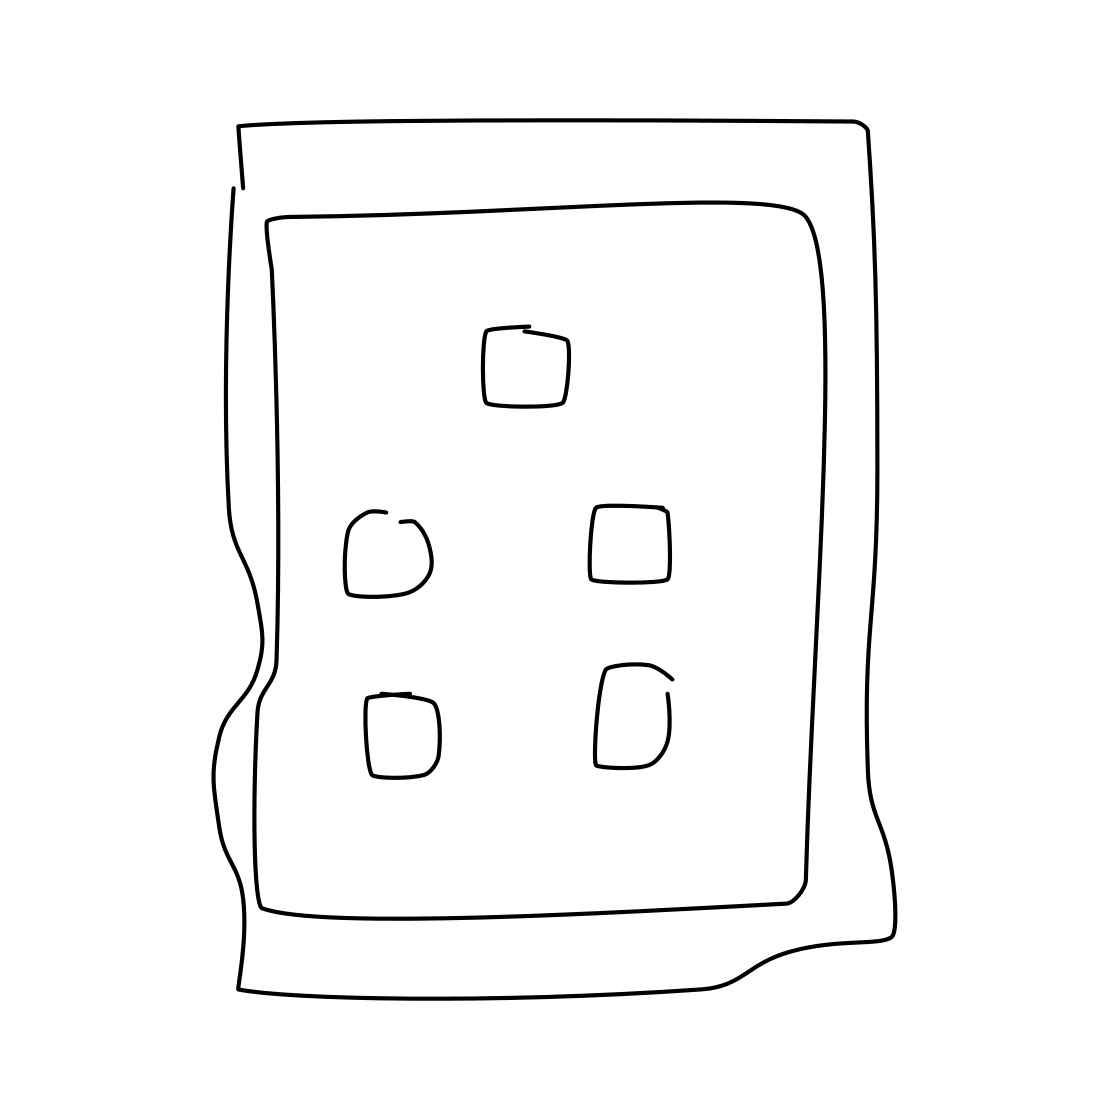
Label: power outlet